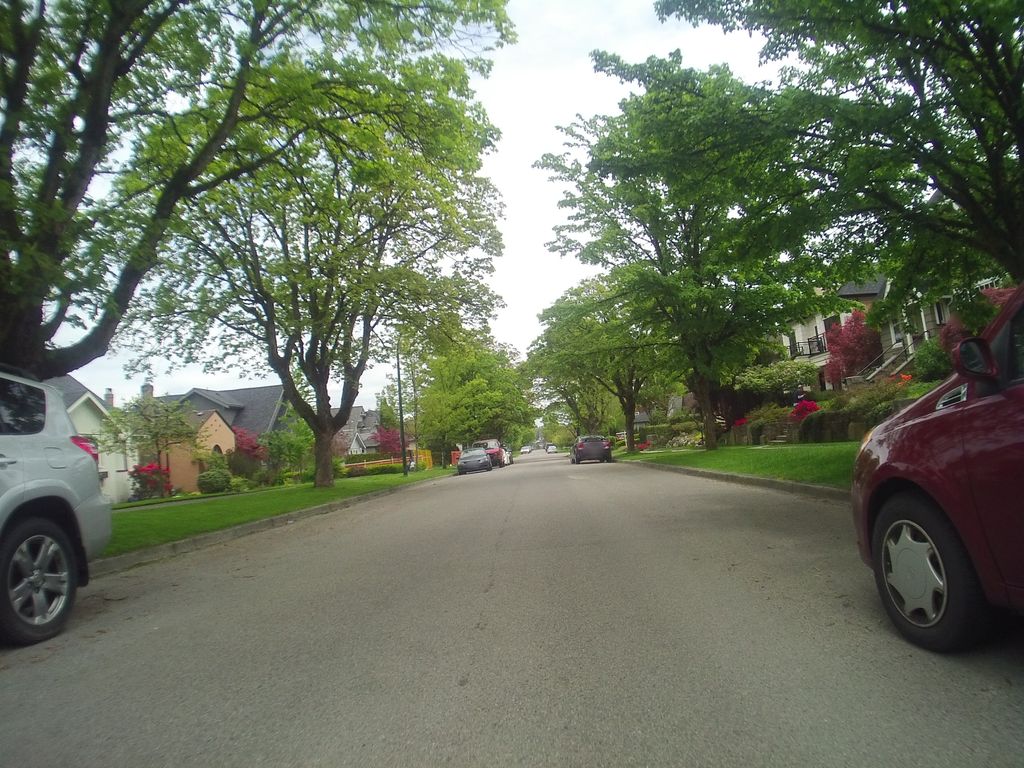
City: vancouver